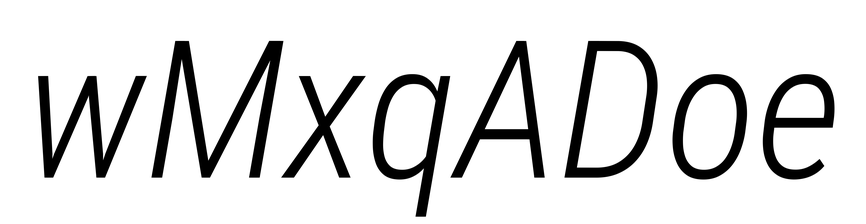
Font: Roboto-Italic_Condensed_Light_Italic